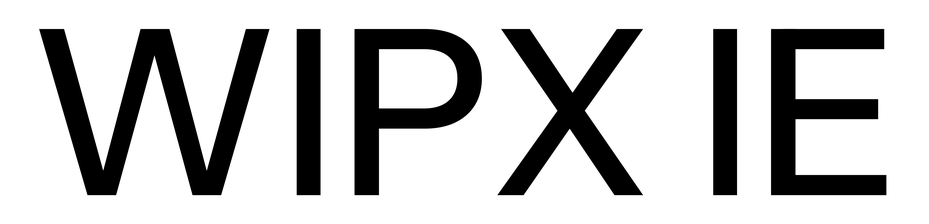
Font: InstrumentSans_Medium